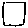
Label: square